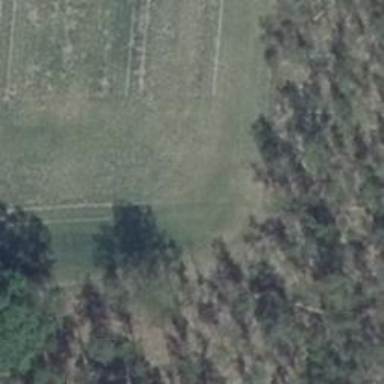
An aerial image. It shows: Grassy track with grade 5 track type.